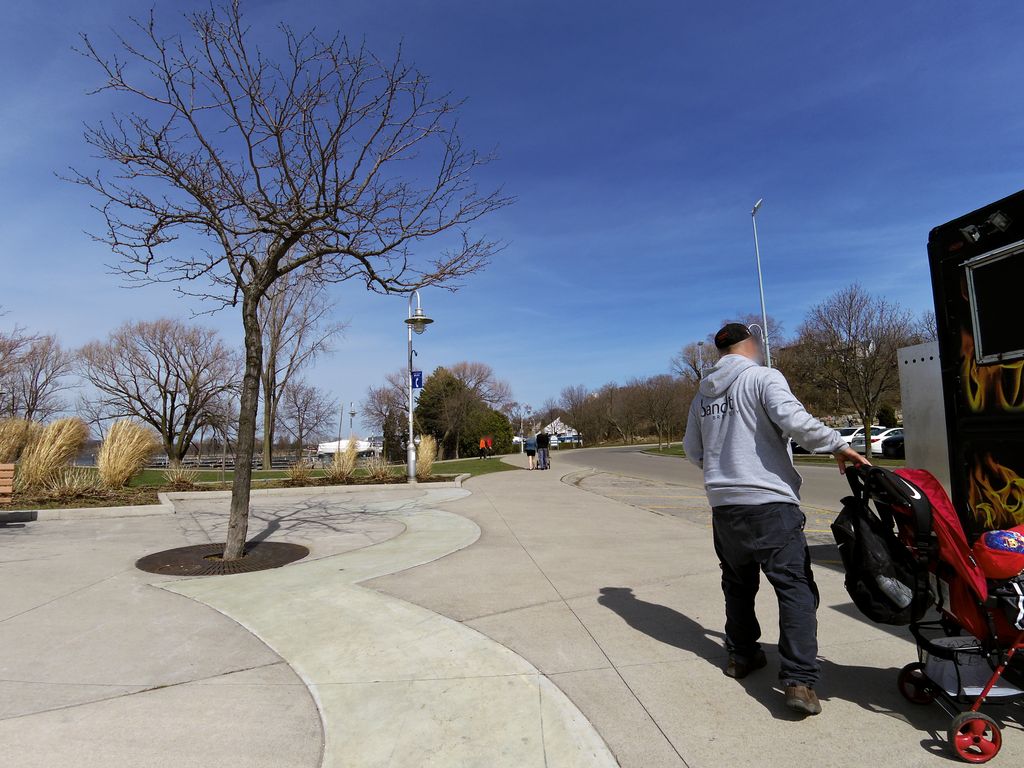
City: hamilton